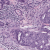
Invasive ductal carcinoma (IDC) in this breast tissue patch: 1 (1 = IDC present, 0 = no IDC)